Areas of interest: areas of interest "Chengjian Building"
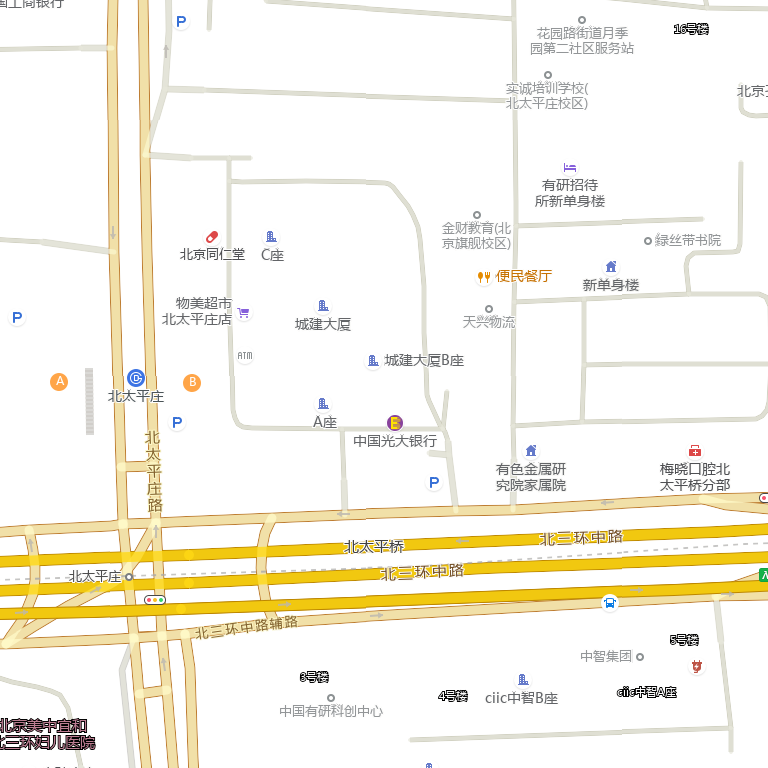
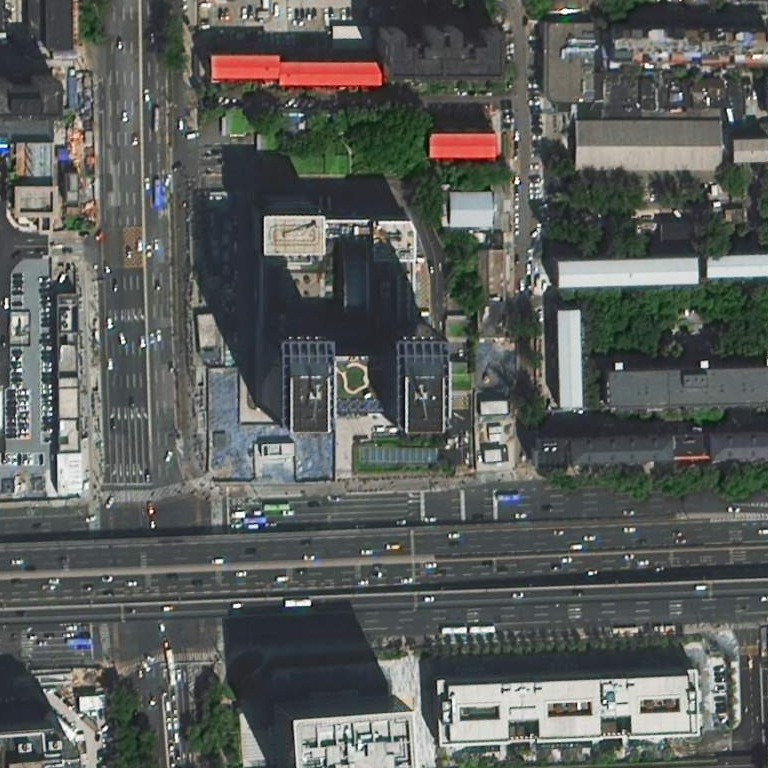